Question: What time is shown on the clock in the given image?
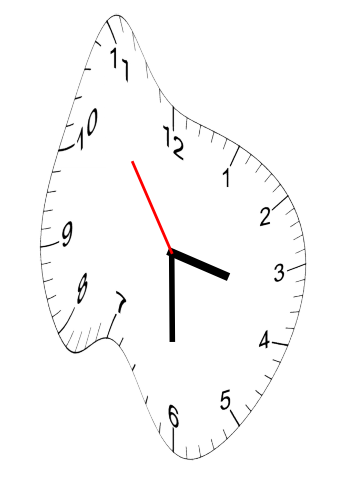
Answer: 03:29:54